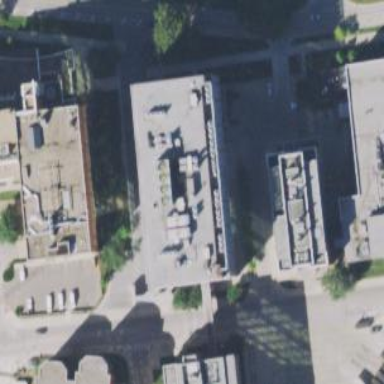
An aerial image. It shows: University building.